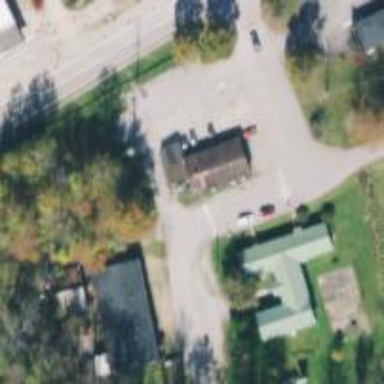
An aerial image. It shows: Convenience shop.